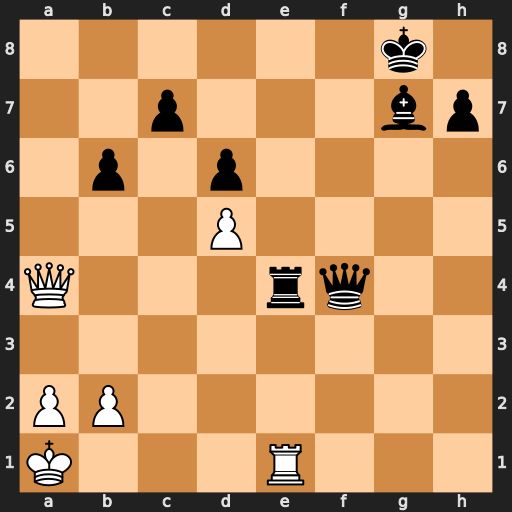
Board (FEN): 6k1/2p3bp/1p1p4/3P4/Q3rq2/8/PP6/K3R3
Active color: w
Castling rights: -
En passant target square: -
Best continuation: Qxe4 Qxe4 Rxe4